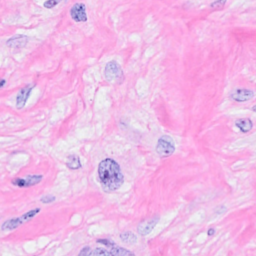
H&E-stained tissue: Breast